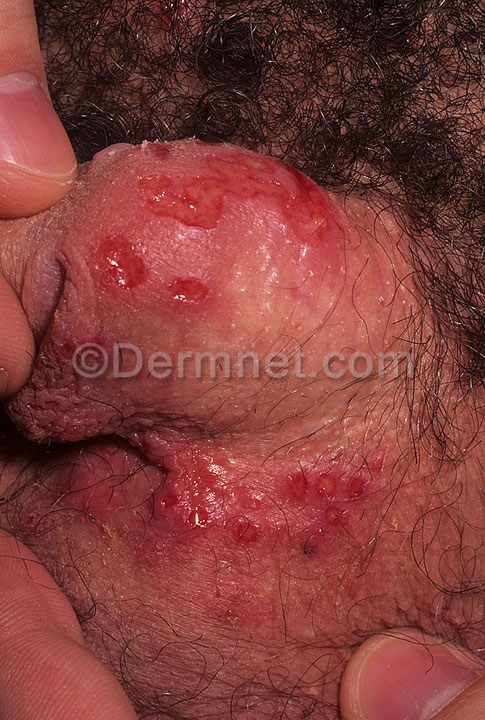
Disease: Herpes HPV and other STDs Photos